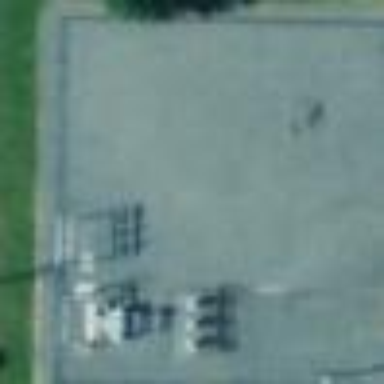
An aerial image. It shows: Outdoor power substation.